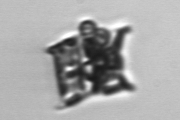
Label: Eucampia